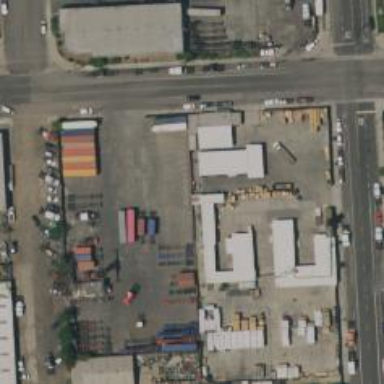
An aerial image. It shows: Blocked service alley.